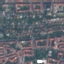
Land use / land cover class: Residential